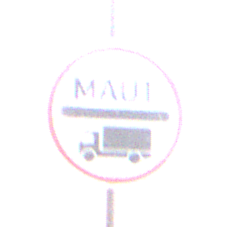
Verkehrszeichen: Mautpflicht
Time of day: MorningAfternoon
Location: Outdoor (Suburban)
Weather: PartlyCloudy
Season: NotSpecified
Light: Natural